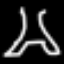
Label: The Eiffel Tower